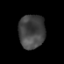
Tissue: prostate
Cell type: T cells
Senescence score: 0.352
Nuclear area (px): 866
Mean DAPI intensity: 67.082